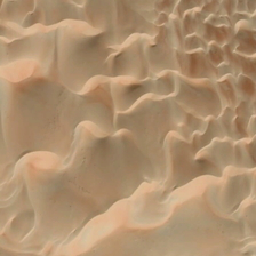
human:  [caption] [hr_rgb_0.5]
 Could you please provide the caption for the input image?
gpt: Layered desert is wonderful

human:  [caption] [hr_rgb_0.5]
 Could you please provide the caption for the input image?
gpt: Many ripples like the scales of fish are in the yellow desert.

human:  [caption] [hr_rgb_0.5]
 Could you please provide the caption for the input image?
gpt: The desert in layers is magnificent

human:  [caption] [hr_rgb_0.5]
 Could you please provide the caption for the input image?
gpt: Layers of desert are spectacular

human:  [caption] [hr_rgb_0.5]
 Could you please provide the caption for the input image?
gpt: In a yellow desert, there are many ripples like fish scales.